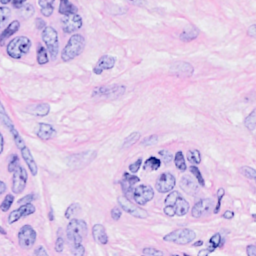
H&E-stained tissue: Breast